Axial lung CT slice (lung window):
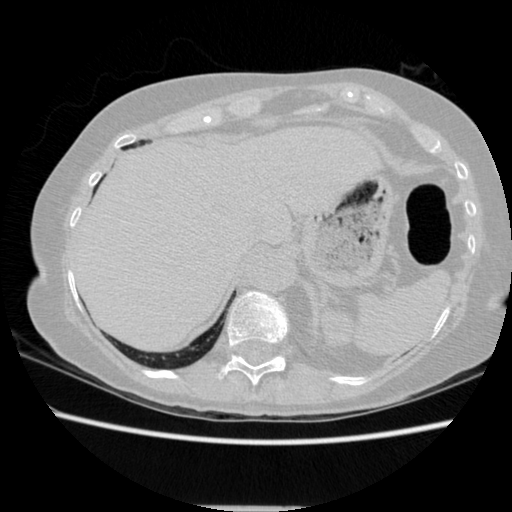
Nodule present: no